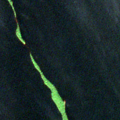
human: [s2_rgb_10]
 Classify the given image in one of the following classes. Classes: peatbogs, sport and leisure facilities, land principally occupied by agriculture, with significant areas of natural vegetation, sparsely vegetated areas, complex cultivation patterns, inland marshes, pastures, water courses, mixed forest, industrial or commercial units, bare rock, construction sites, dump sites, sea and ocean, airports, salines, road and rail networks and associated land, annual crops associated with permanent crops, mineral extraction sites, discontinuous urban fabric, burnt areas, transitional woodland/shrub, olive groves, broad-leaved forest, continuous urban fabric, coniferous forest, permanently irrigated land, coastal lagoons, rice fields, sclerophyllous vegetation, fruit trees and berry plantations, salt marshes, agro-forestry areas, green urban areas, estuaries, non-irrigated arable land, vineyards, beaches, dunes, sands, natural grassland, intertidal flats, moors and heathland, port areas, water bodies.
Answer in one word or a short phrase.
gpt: water bodies